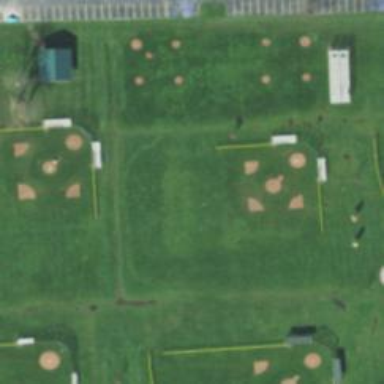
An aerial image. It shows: Baseball pitch for leisure and sports activities.